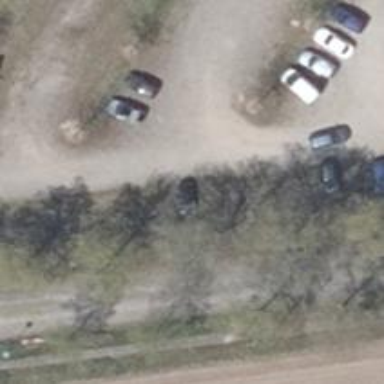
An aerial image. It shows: Parking aisle with sand surface.